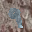
Label: 9